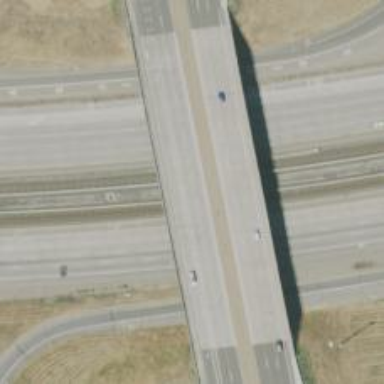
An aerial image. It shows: Secondary road crossing bridge.